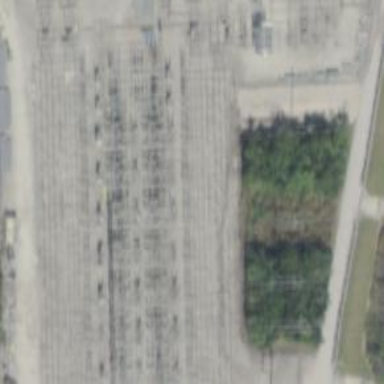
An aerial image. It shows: Switch used for power control.